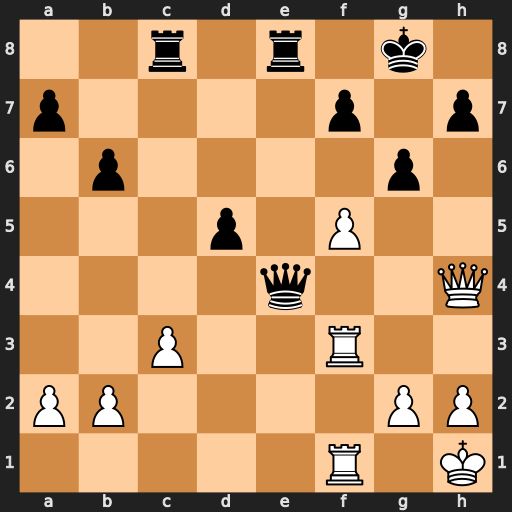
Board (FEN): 2r1r1k1/p4p1p/1p4p1/3p1P2/4q2Q/2P2R2/PP4PP/5R1K
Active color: w
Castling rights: -
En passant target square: -
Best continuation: Qh6 Qe7 Rh3 f6 fxg6